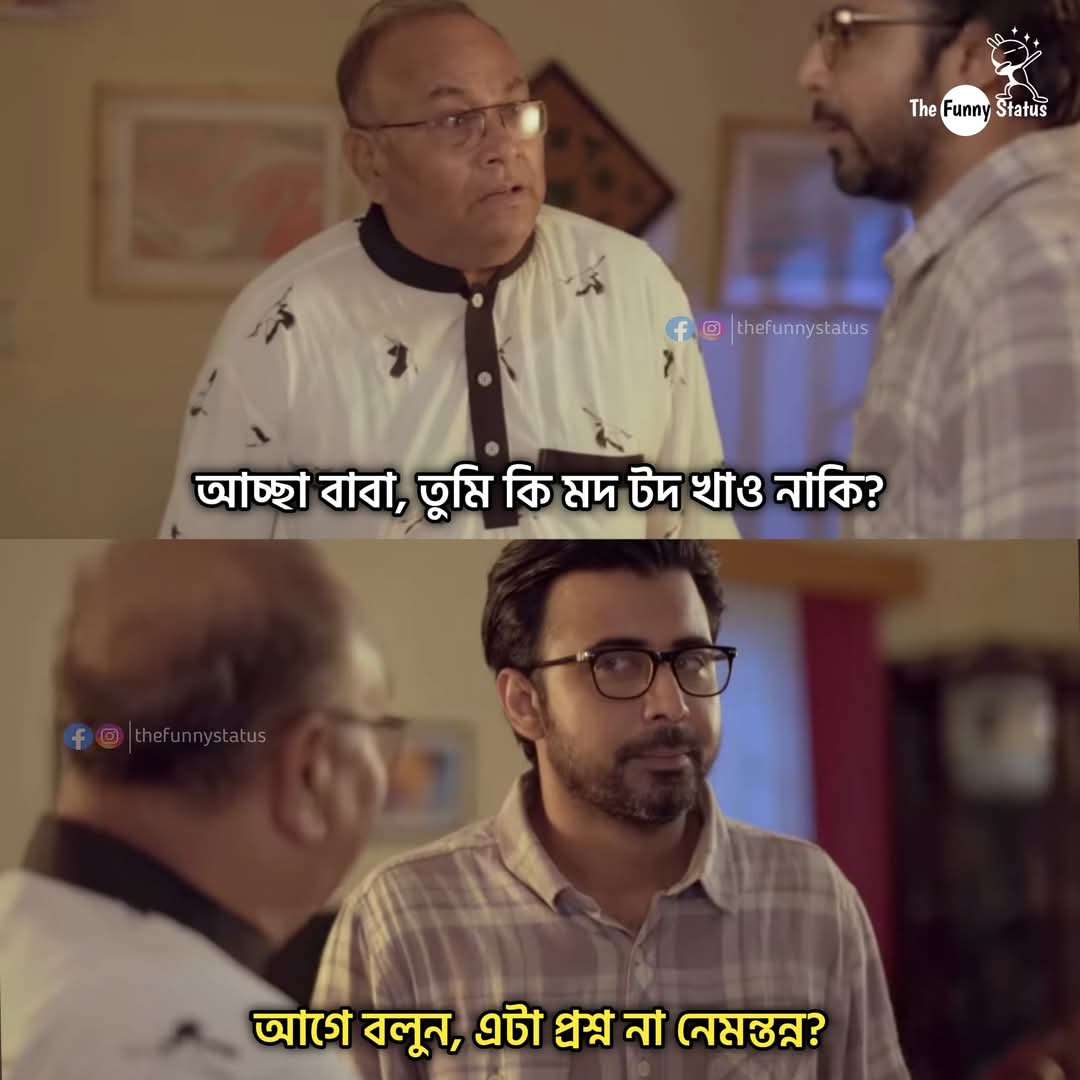
Text: আচ্ছা বাবা, তুমি কি মদ টদ খাও নাকি?
আগে বলুন, এটা প্রশ্ন না নেমন্তন্ন?
Label: Hate
Hate category: Personal Offence
Targeted group: Individual